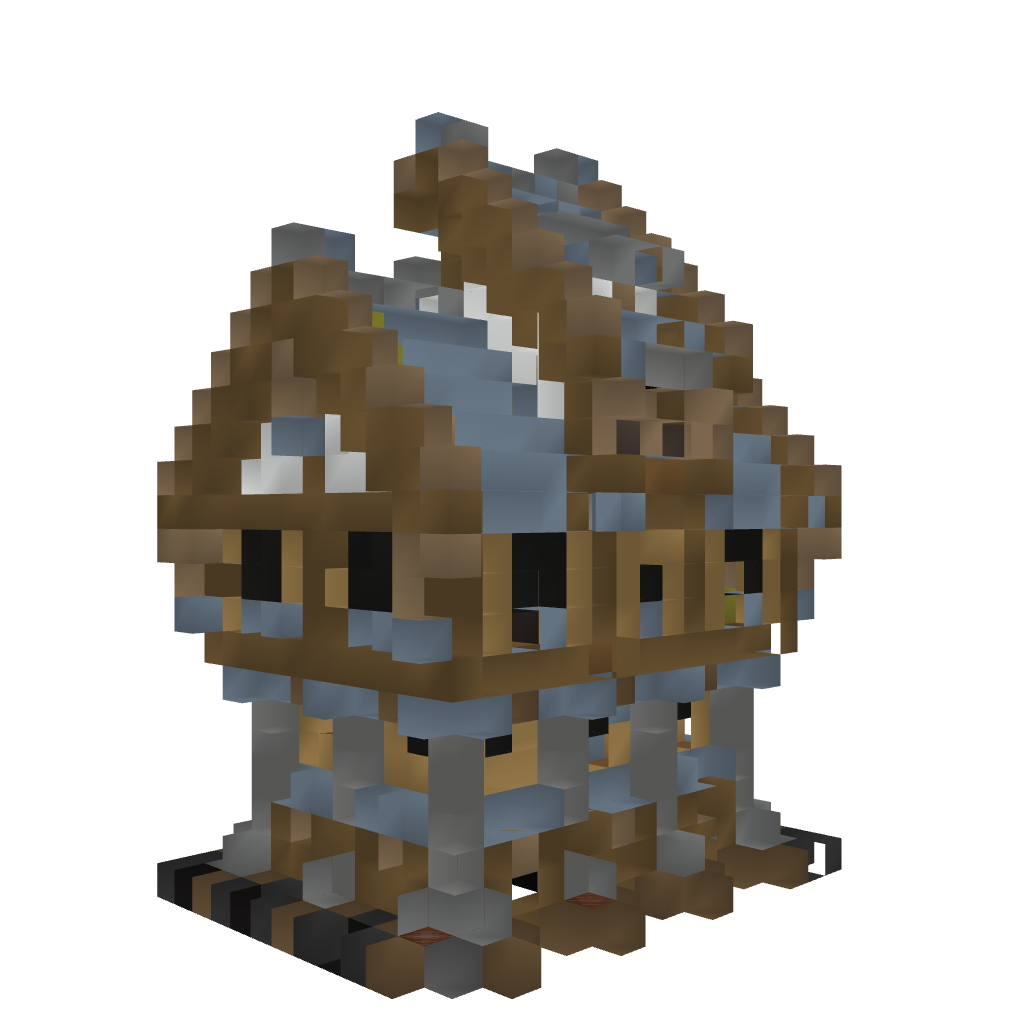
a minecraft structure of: Medieval Medium House